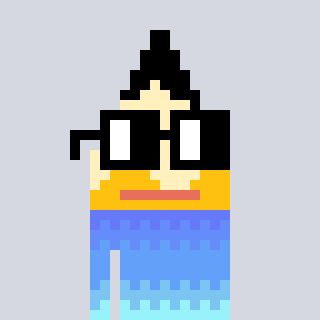
a pixel art character with square black glasses, a pencil-shaped head and a computerblue-colored body on a cool background